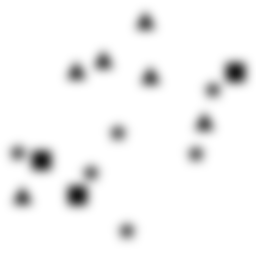
Squares: 3
Triangles: 6
Stars: 6
Total shapes: 15